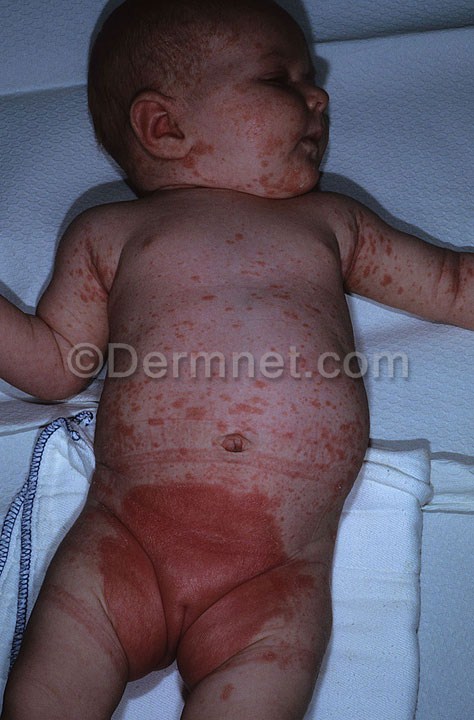
Disease: Tinea Ringworm Candidiasis and other Fungal Infections